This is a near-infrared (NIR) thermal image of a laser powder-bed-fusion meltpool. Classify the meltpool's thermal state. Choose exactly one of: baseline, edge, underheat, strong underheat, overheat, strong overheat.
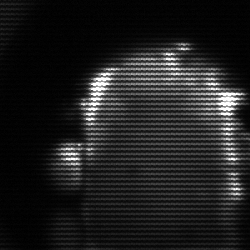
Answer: baseline